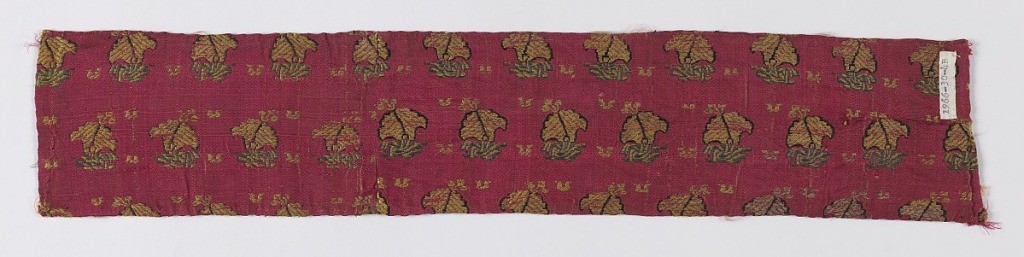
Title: Textile
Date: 18th century
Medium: silk
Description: Red satin brocaded in small scale flower design arranged in horizontal rows, the blossom tilted in alternate direction in alternate rows. Colors yellow, outline din dark blue, green for leaves. Cord: worn. Received as trimming borders for table mats made from  1966-30-3 & 1966-30-8a